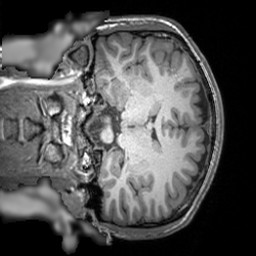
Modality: T1w
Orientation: coronal
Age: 25
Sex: male
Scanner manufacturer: siemens
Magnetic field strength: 3 T
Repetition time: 1.9 s
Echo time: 0.00293 s